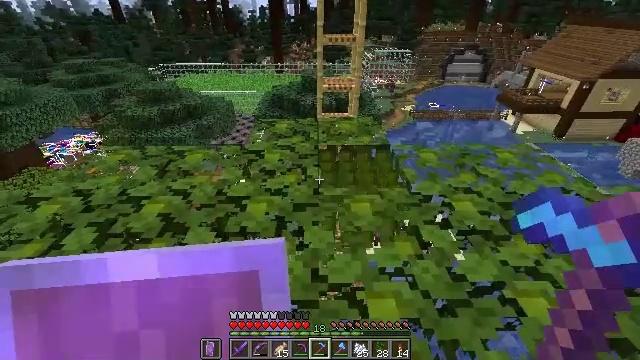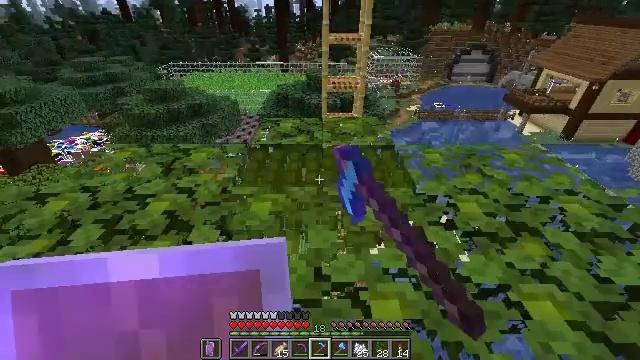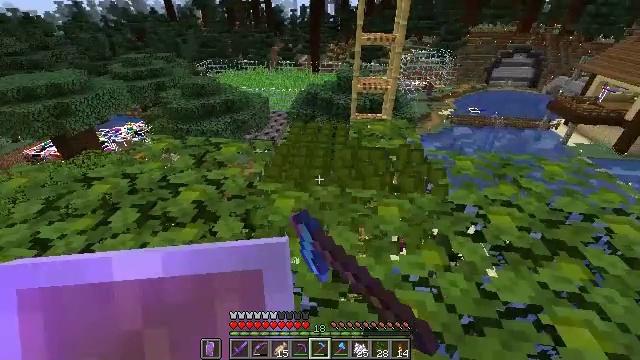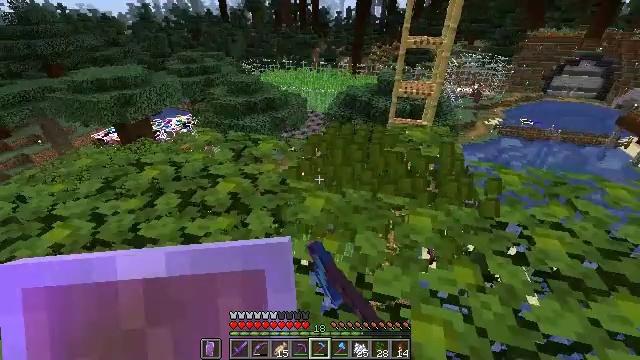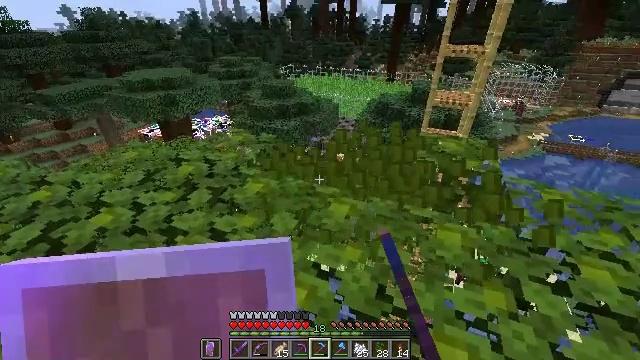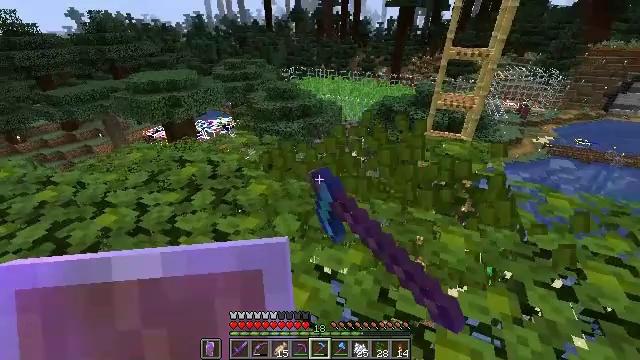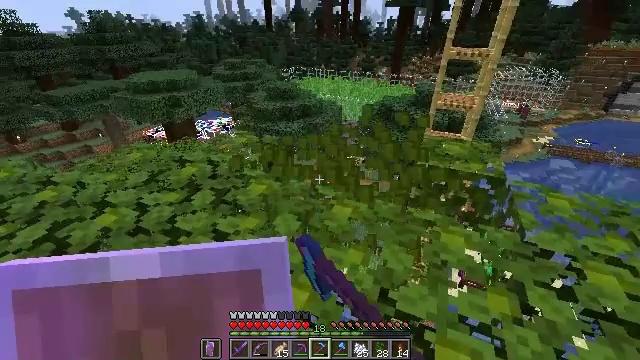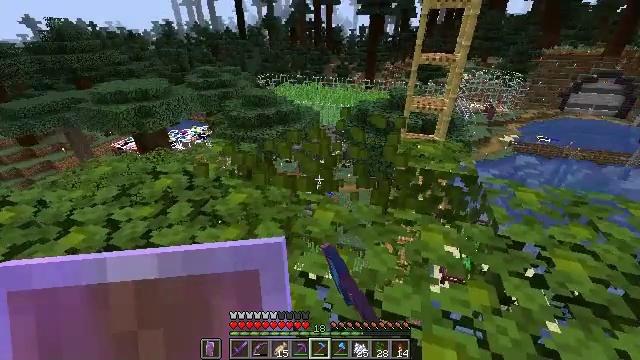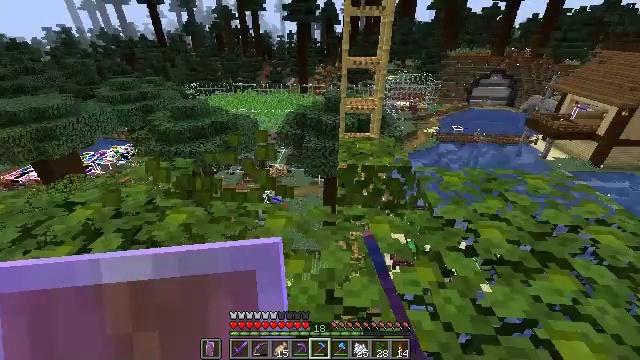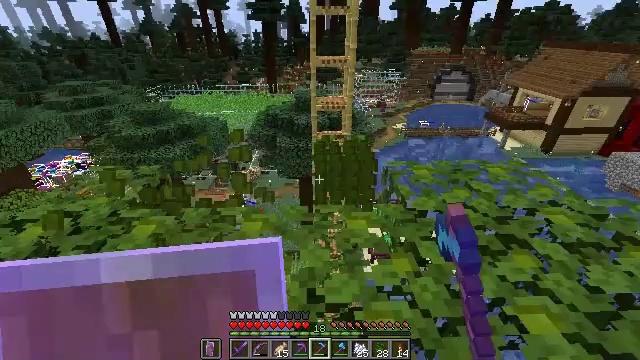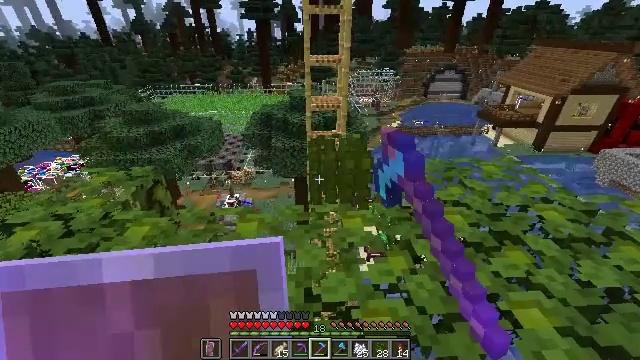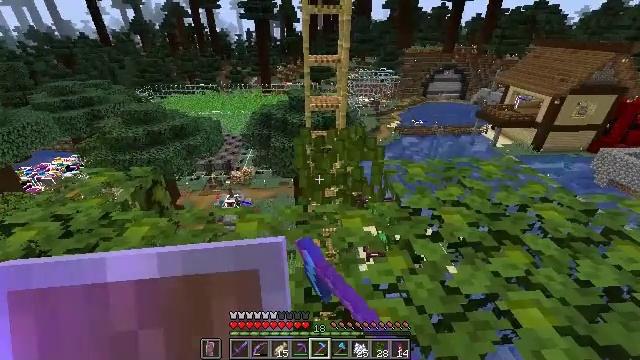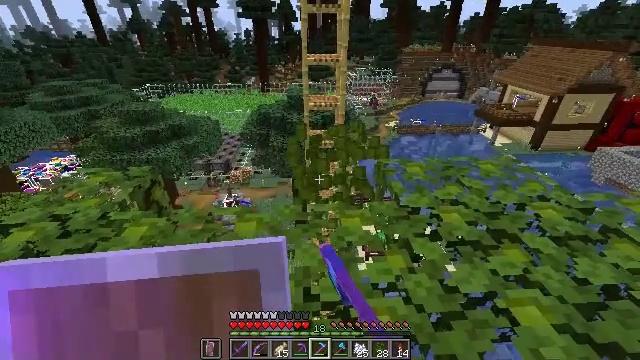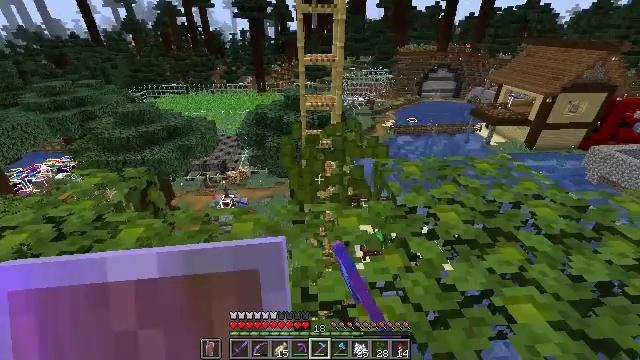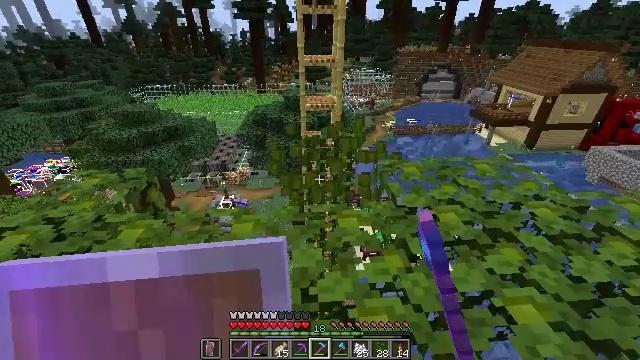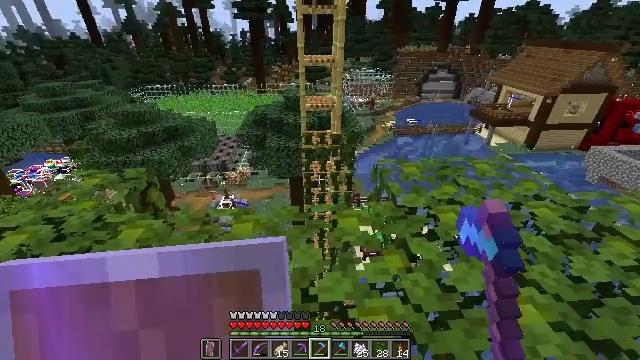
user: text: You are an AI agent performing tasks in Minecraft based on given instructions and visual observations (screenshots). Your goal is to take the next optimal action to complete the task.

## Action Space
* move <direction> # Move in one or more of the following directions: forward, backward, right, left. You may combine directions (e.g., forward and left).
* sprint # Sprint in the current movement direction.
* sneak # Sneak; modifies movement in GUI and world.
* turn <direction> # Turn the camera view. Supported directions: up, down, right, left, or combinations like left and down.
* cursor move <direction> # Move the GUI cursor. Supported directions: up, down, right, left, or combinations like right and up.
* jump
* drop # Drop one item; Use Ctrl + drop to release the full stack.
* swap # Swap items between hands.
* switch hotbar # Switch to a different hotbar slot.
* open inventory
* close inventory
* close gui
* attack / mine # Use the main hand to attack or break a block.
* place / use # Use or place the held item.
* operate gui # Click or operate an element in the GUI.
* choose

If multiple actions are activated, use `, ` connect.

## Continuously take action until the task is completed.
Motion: motion action
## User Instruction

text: Mine the jungle leaves to get saplings or sticks.
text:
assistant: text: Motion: turn left, attack / mine
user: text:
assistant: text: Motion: turn left, attack / mine
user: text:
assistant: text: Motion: turn left, attack / mine
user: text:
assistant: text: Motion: turn left and up, attack / mine
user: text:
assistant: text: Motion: attack / mine
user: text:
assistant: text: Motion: attack / mine
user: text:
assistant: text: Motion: turn right and up, attack / mine
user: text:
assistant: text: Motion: turn right and up, attack / mine
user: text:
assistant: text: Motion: turn right, attack / mine
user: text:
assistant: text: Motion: turn right, attack / mine
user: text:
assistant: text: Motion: attack / mine
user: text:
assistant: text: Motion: attack / mine
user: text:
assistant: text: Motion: attack / mine
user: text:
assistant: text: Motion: attack / mine
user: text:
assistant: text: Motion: attack / mine
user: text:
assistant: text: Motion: attack / mine
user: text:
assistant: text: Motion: attack / mine
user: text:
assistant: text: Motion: move forward, turn right and down, attack / mine
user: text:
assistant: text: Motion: move forward, turn right and down, attack / mine
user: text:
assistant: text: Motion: move forward, turn right and down, attack / mine
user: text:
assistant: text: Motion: move forward, turn right and down, attack / mine
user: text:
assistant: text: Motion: turn right, attack / mine
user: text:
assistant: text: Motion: turn right, attack / mine
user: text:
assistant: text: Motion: turn right, attack / mine
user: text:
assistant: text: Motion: turn right, attack / mine
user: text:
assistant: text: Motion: turn right, attack / mine
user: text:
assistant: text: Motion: turn right and up, attack / mine
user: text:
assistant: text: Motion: turn right and up, attack / mine
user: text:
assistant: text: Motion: turn right, attack / mine
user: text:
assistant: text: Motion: turn right, attack / mine